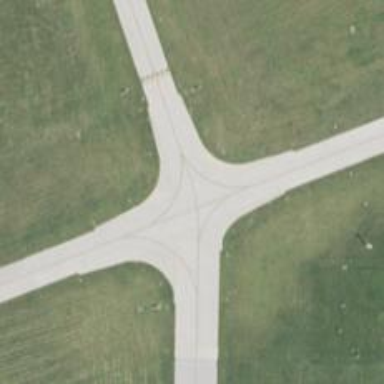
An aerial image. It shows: Image of taxiway at airport.